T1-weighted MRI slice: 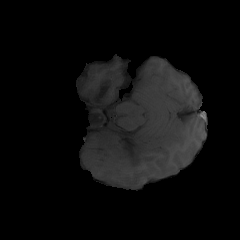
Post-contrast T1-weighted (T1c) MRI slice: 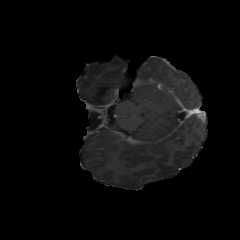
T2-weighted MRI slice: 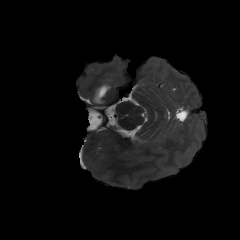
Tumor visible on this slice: no